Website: slack
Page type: payment
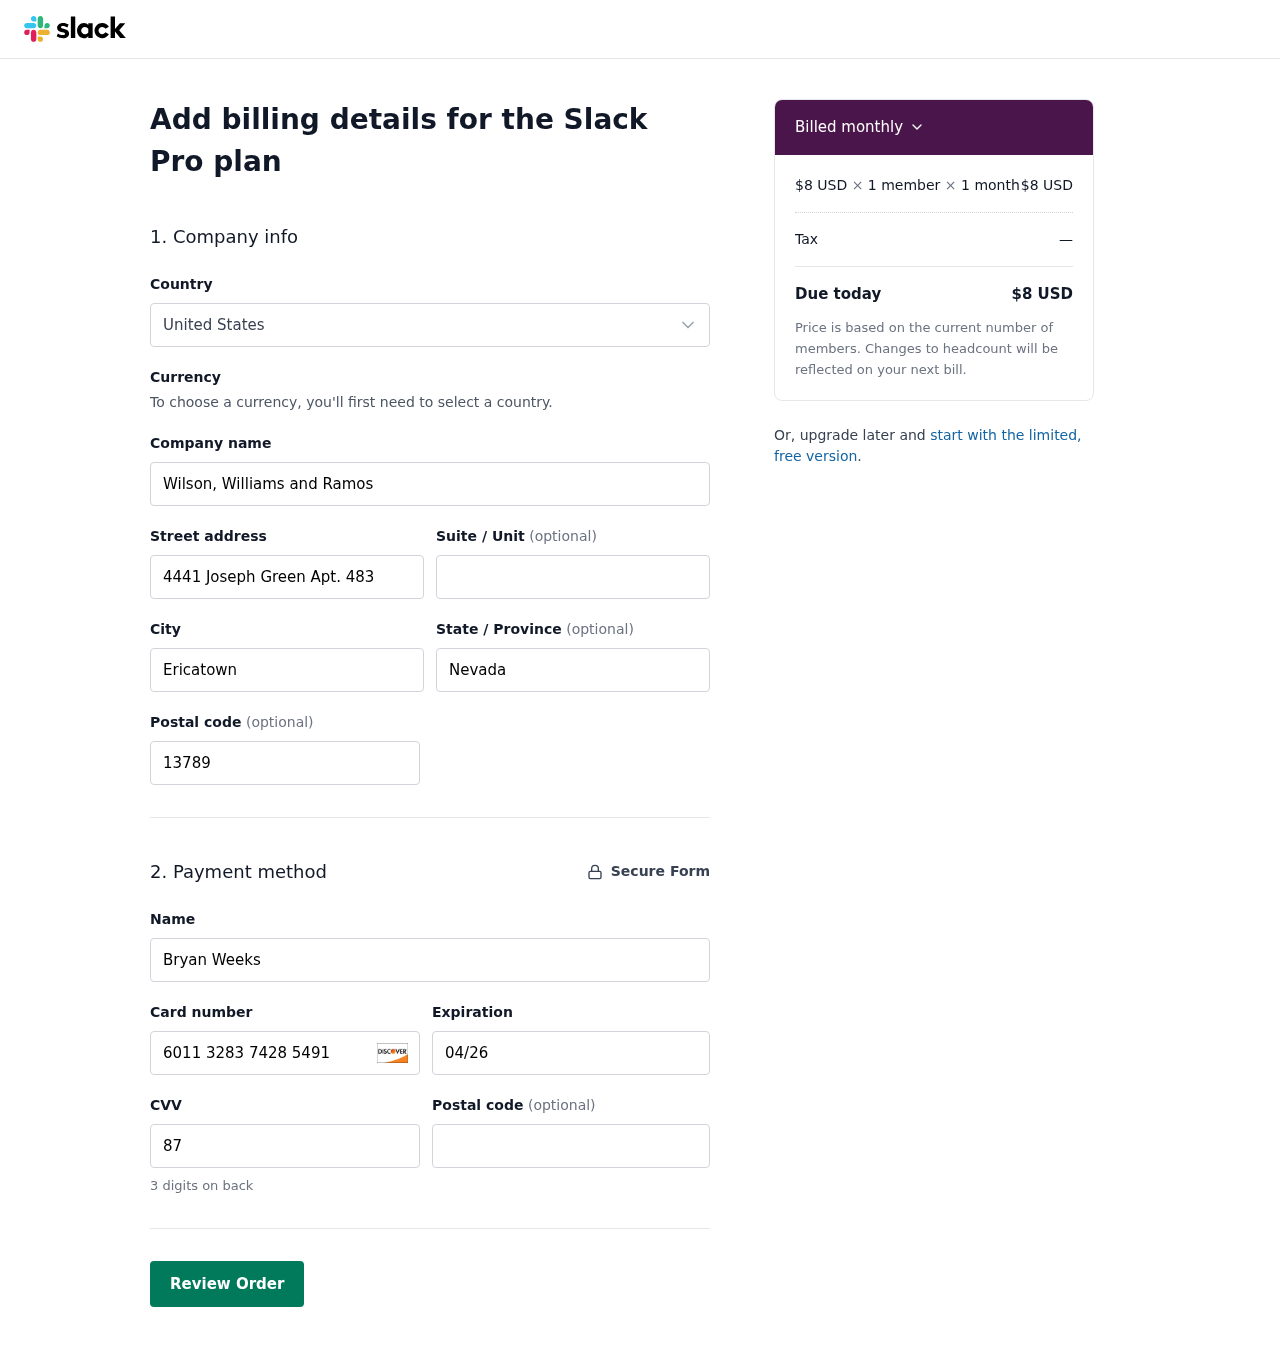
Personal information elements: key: PII_COUNTRY
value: United States
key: PII_COMPANY
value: Wilson, Williams and Ramos
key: PII_STREET
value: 4441 Joseph Green Apt. 483
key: PII_CITY
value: Ericatown
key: PII_STATE
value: Nevada
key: PII_POSTCODE
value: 13789
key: PII_FULLNAME
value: Bryan Weeks
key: PII_CARD_NUMBER
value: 6011 3283 7428 5491
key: PII_CARD_EXPIRY
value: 04/26
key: PII_CARD_CVV
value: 870
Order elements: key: ORDER_PRICE_PER_MEMBER
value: $8 USD
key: ORDER_NUM_MEMBERS
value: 1 member
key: ORDER_NUM_MONTHS
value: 1 month
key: ORDER_SUBTOTAL
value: $8 USD
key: ORDER_TAX
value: —
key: ORDER_TOTAL
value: $8 USD